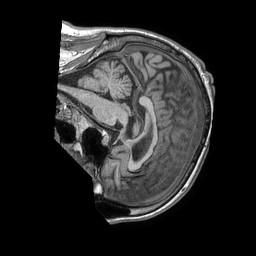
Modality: T1w
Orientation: sagittal
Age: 52
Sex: male
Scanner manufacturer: philips
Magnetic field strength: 1.5 T
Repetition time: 0.007887 s
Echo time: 0.00361 s